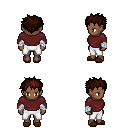
a pixel art fantasy rpg character, female body template, human, dark skin, maroon long-sleeve shirt, white pants, brown bedhead hairstyle, white cloth bandages, brown slippers, four views (front, back, left, right), 2x2 character sprite sheet, small pixel art, hard edges, no anti-aliasing